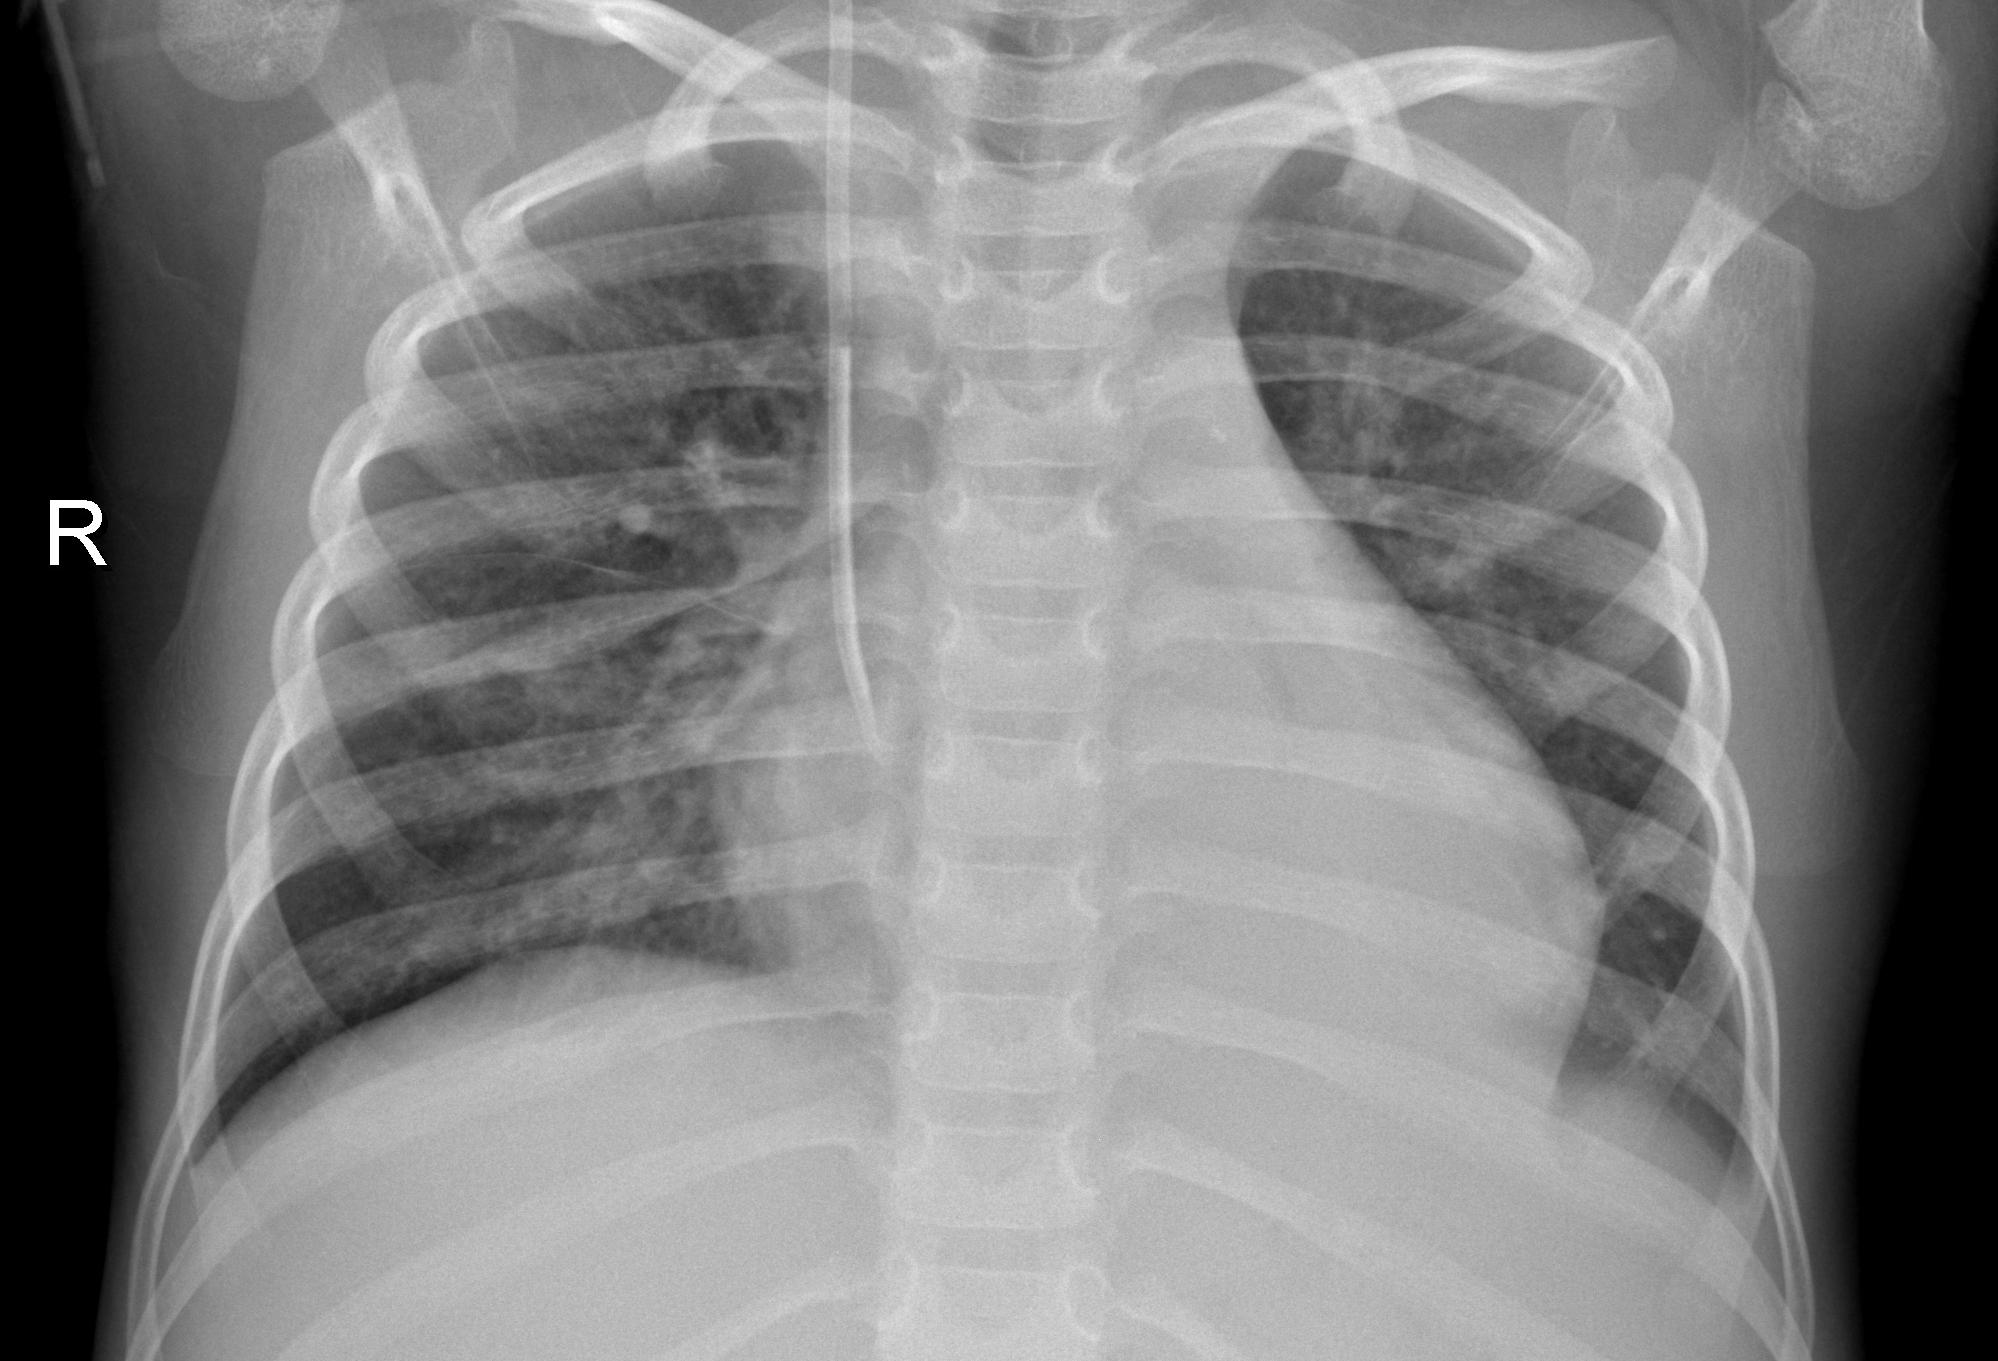
Diagnosis: PNEUMONIA